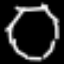
Label: octagon